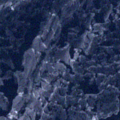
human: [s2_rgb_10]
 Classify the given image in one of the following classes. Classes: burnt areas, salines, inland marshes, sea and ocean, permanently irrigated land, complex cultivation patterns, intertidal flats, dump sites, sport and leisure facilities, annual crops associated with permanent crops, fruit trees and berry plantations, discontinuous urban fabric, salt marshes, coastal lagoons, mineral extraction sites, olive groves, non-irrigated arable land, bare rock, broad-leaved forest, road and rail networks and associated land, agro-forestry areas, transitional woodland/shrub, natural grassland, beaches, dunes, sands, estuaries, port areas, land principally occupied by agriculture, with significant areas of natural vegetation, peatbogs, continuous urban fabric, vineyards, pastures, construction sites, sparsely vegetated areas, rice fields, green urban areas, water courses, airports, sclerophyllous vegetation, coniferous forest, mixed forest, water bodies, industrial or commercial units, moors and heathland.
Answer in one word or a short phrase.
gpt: sea and ocean